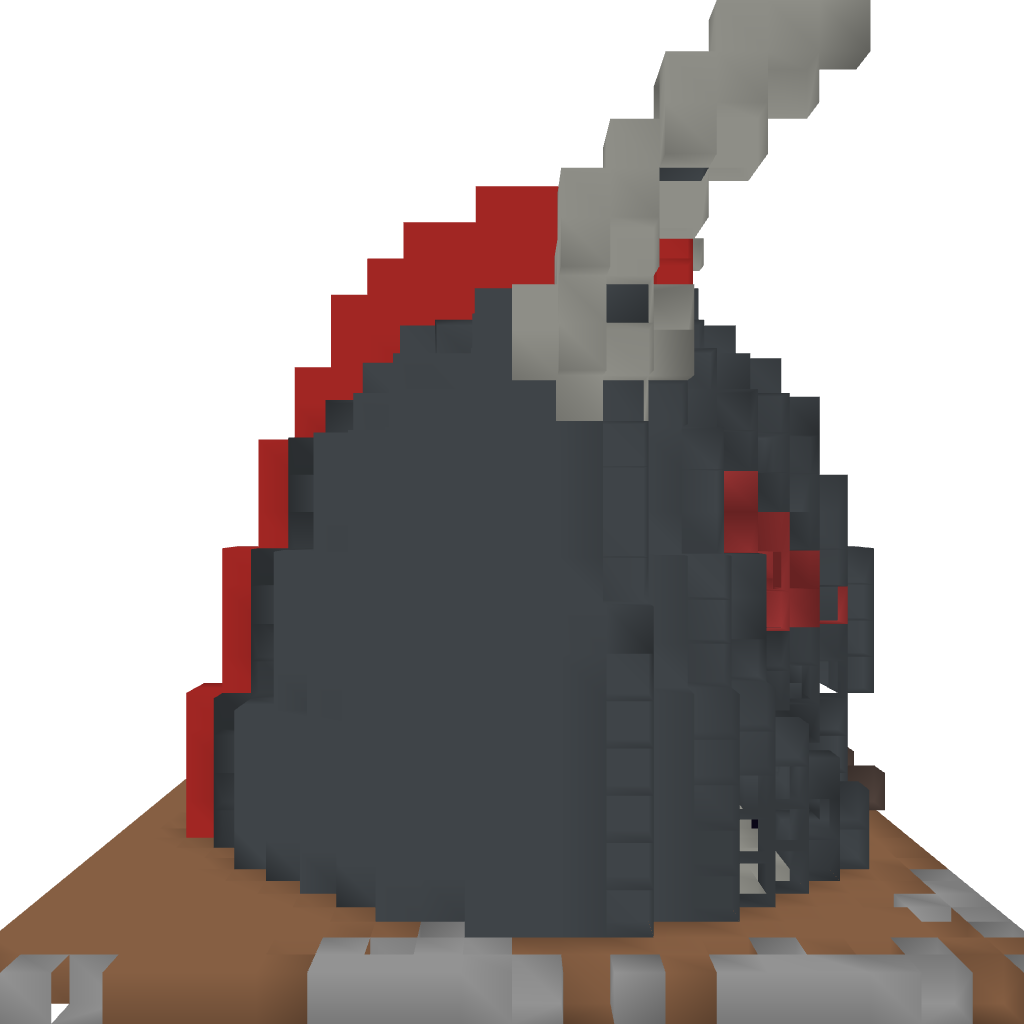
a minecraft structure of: Helmet Armor Shop